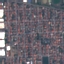
Land use / land cover class: Residential